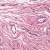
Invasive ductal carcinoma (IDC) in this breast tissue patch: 0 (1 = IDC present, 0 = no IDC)